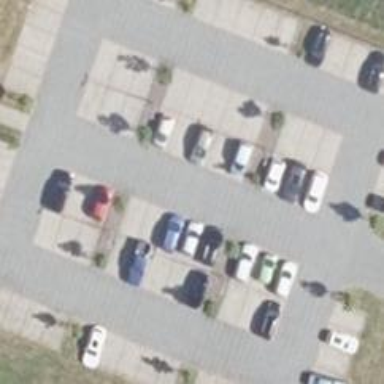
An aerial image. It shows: Parking aisle designated as service road.